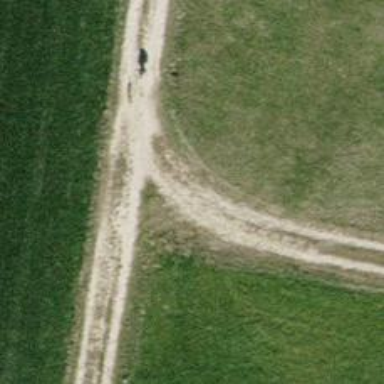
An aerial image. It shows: Agricultural track with grade3 tracktype suitable for agricultural vehicles.